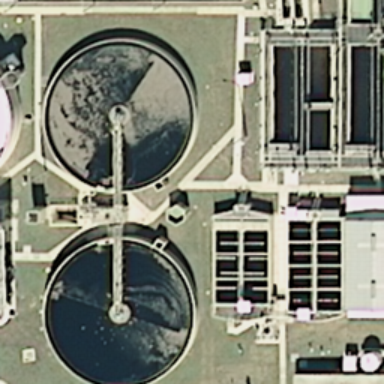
Two round storage tanks are in the lawn with some buildings beside .